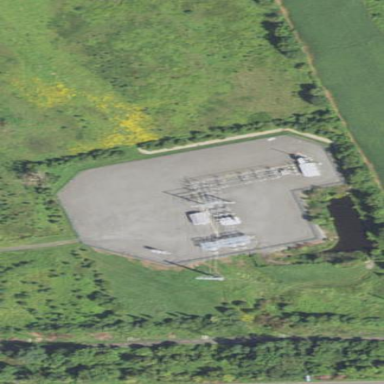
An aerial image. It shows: Distribution substation surrounded by fence.